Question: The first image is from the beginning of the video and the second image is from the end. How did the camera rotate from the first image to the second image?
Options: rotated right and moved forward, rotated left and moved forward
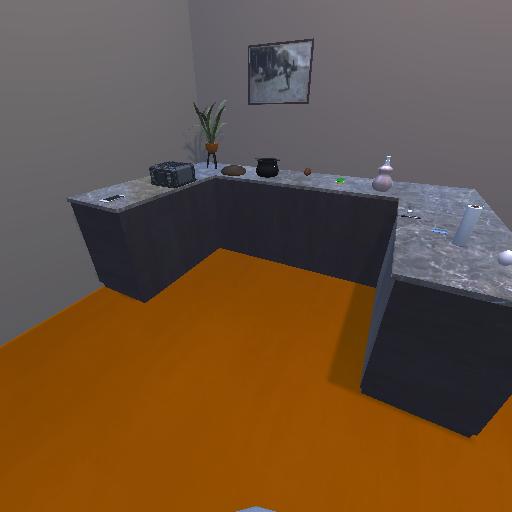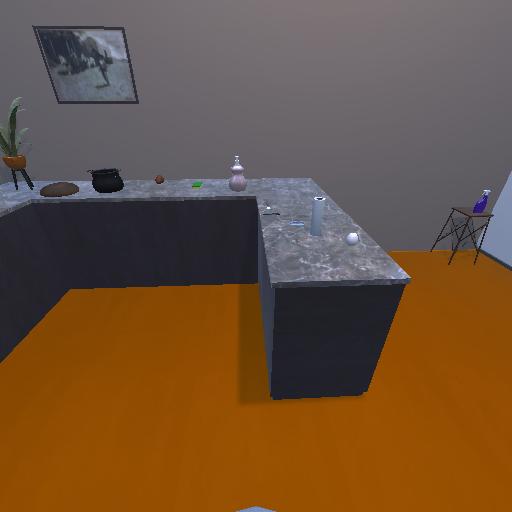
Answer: rotated right and moved forward